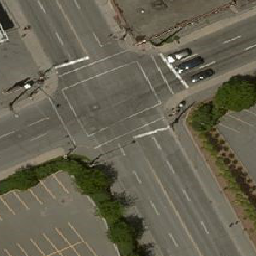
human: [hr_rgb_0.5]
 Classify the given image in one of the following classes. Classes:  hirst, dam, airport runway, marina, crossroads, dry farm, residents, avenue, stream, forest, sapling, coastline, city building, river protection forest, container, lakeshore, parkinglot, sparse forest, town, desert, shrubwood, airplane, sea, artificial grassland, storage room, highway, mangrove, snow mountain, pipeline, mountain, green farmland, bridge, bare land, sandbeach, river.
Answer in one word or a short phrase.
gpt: crossroads